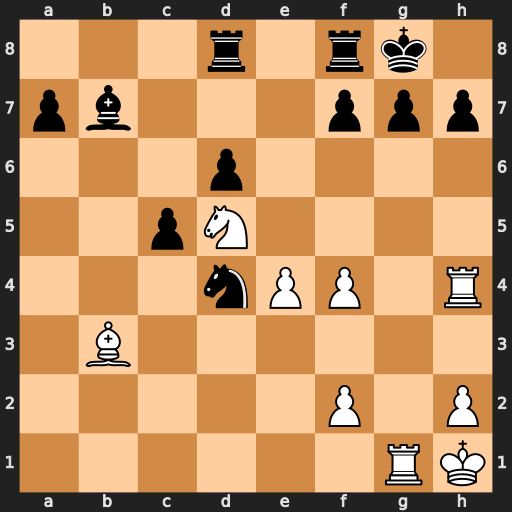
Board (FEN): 3r1rk1/pb3ppp/3p4/2pN4/3nPP1R/1B6/5P1P/6RK
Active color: w
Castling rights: -
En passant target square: -
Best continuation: Nf6+ Kh8 Rxh7#